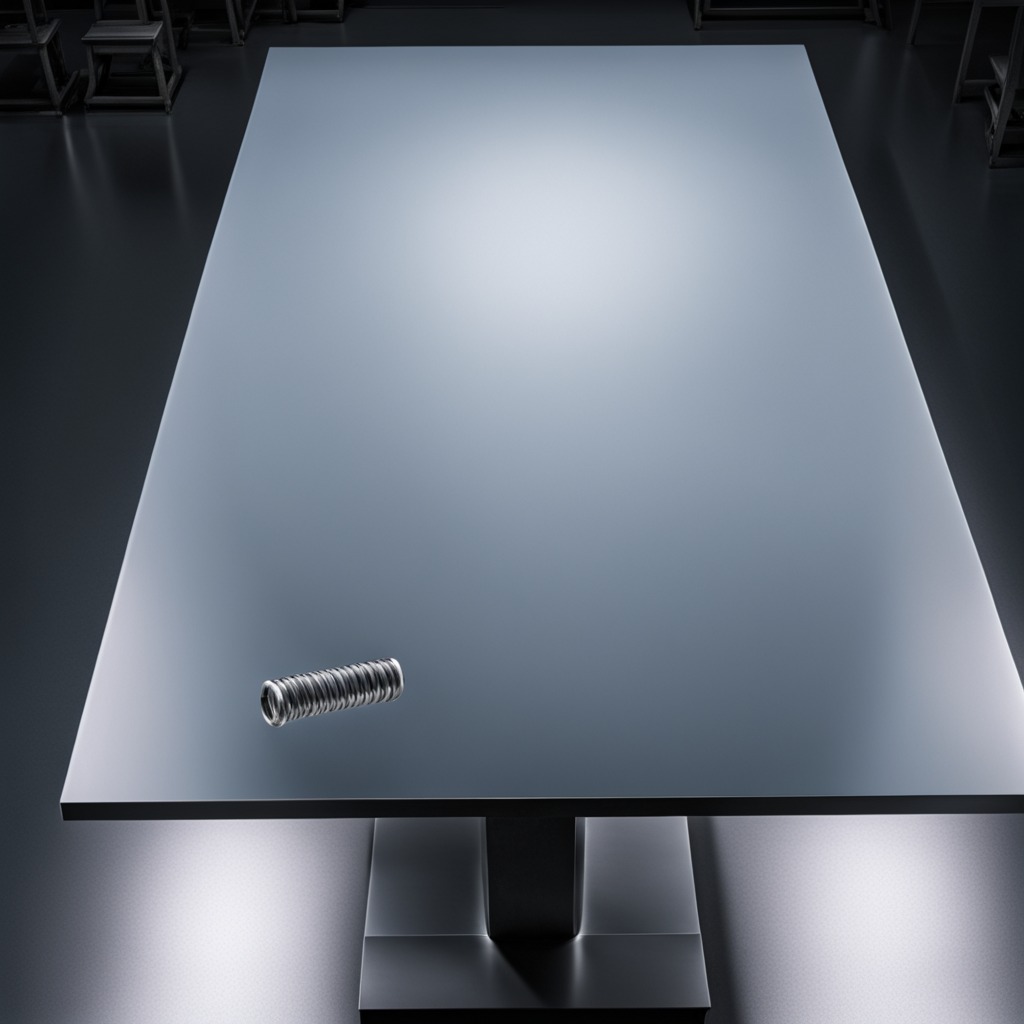
A coiled metal spring is lying on the tabletop.